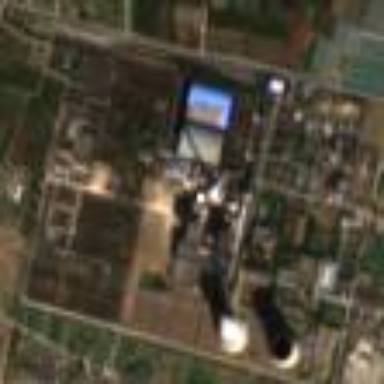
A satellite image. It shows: Industrial area with coal power plant.